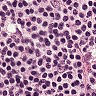
Metastatic tissue present: no